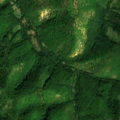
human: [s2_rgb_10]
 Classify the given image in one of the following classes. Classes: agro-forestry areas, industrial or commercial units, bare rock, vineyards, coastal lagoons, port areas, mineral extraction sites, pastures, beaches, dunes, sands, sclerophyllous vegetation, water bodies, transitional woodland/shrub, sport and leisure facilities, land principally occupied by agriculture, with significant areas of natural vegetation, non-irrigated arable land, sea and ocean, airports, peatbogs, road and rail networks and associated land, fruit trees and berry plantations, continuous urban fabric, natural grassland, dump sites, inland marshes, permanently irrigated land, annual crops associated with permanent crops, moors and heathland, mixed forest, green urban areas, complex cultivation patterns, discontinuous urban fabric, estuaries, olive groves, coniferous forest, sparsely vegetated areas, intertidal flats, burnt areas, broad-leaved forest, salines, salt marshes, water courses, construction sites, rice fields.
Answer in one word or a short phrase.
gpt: broad-leaved forest, transitional woodland/shrub